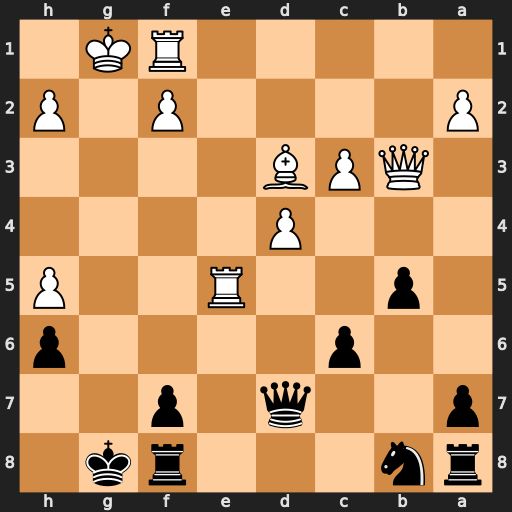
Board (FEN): rn3rk1/p2q1p2/2p4p/1p2R2P/3P4/1QPB4/P4P1P/5RK1
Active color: b
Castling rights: -
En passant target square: -
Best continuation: Qg4+ Kh1 Qf3+